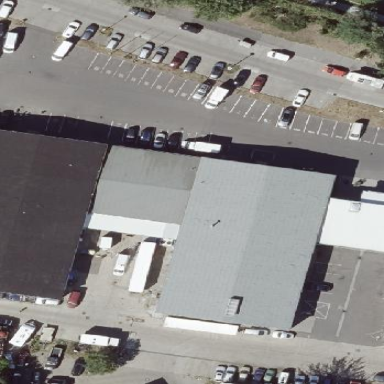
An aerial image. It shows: Commercial building with gabled roof.